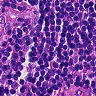
Metastatic tissue present: no